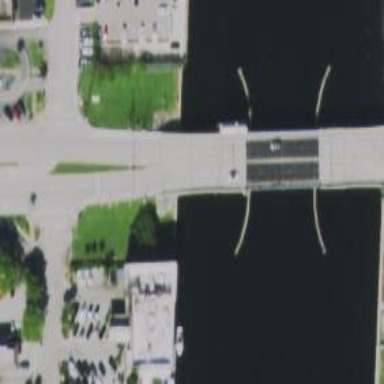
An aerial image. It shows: Footway road that crosses movable bridge.